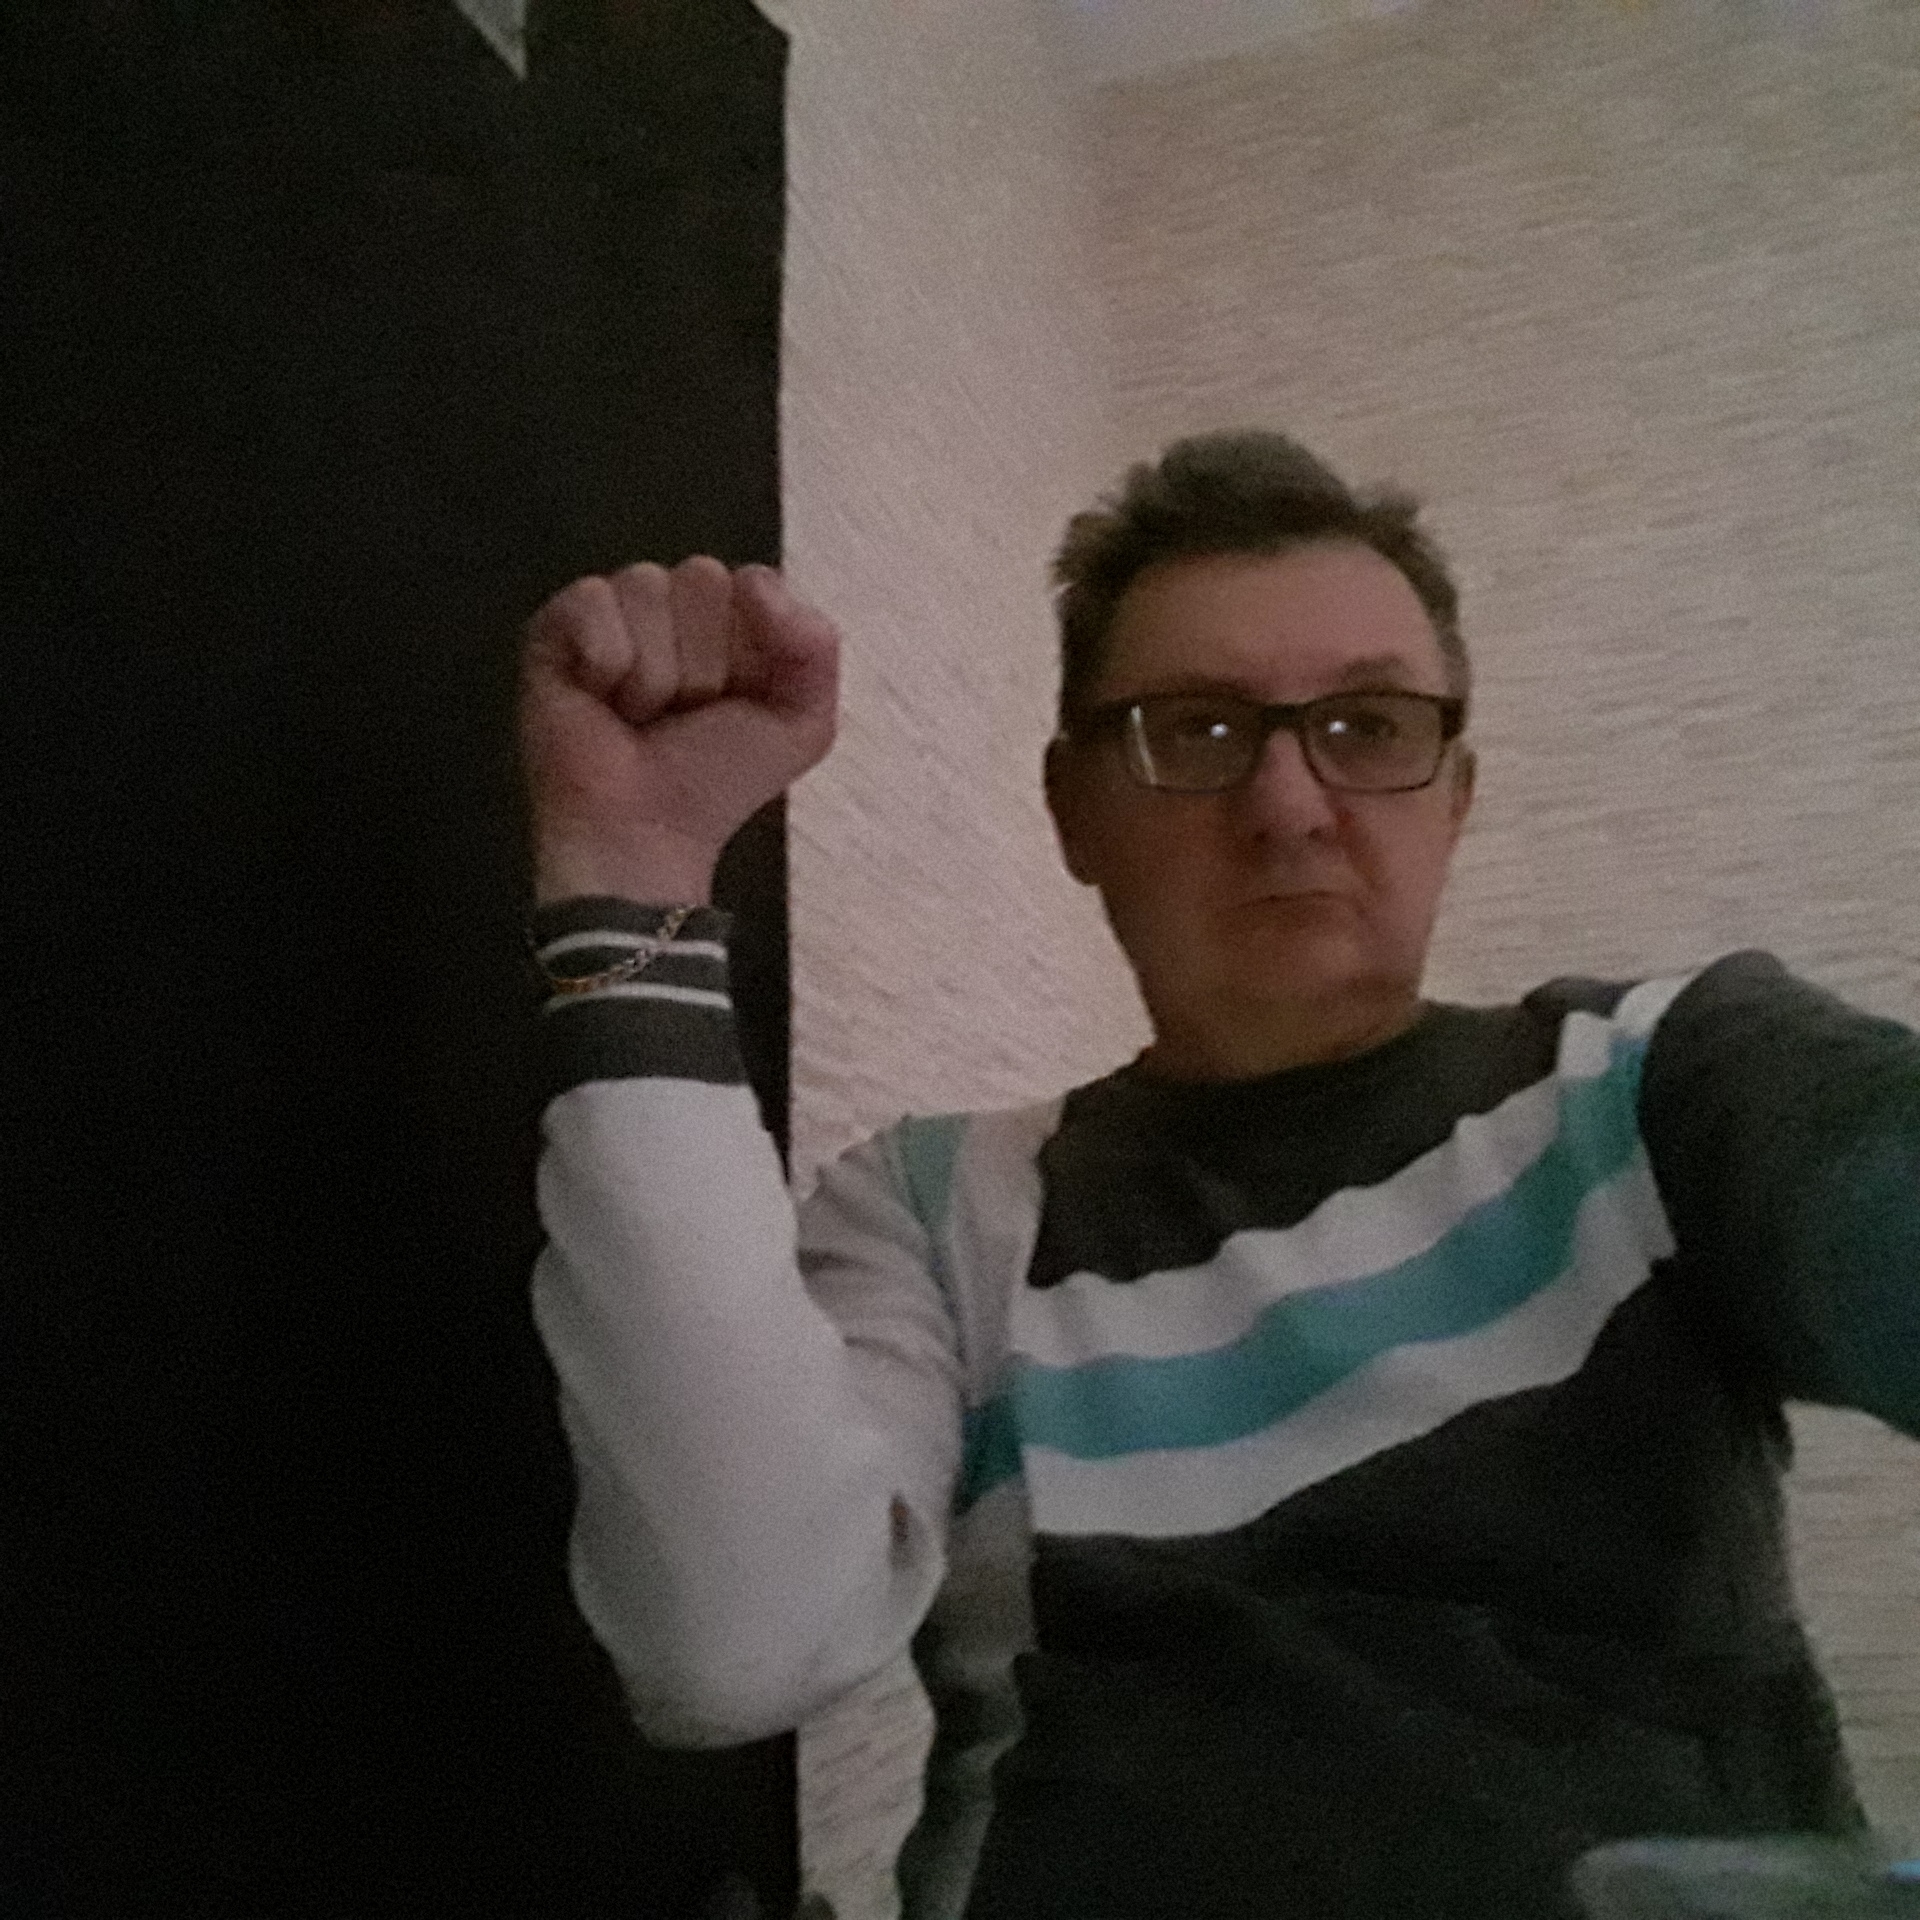
Label: noise